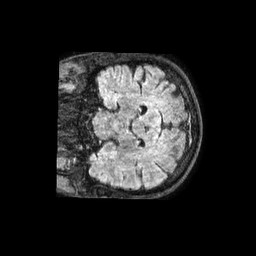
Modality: FLAIR
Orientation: coronal
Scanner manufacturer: philips
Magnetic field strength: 3 T
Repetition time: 4.8 s
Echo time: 0.34 s